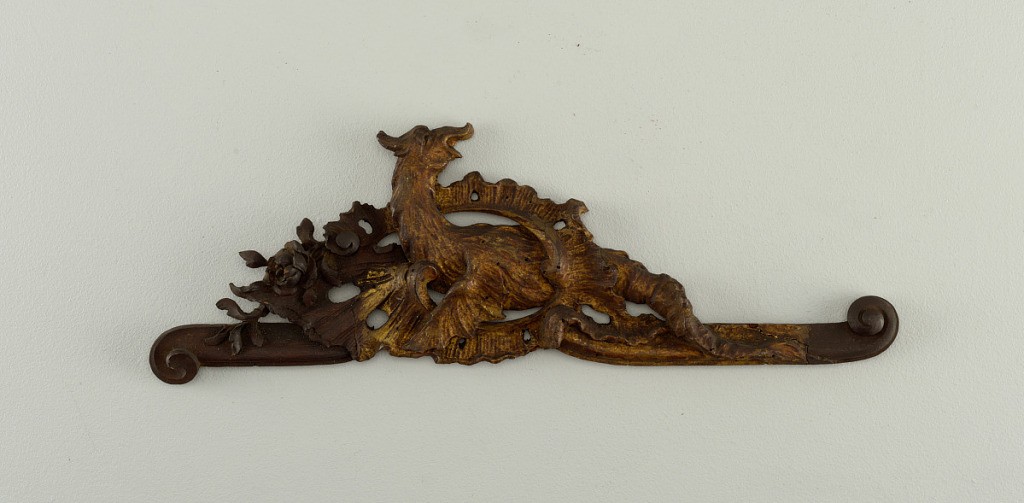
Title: Fragment of ornament for panel
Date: ca. 1750
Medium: Gilded wood
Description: Ornament for a panel; dragon entwined in rocaille foliage and frills.